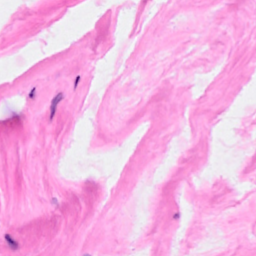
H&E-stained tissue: Breast